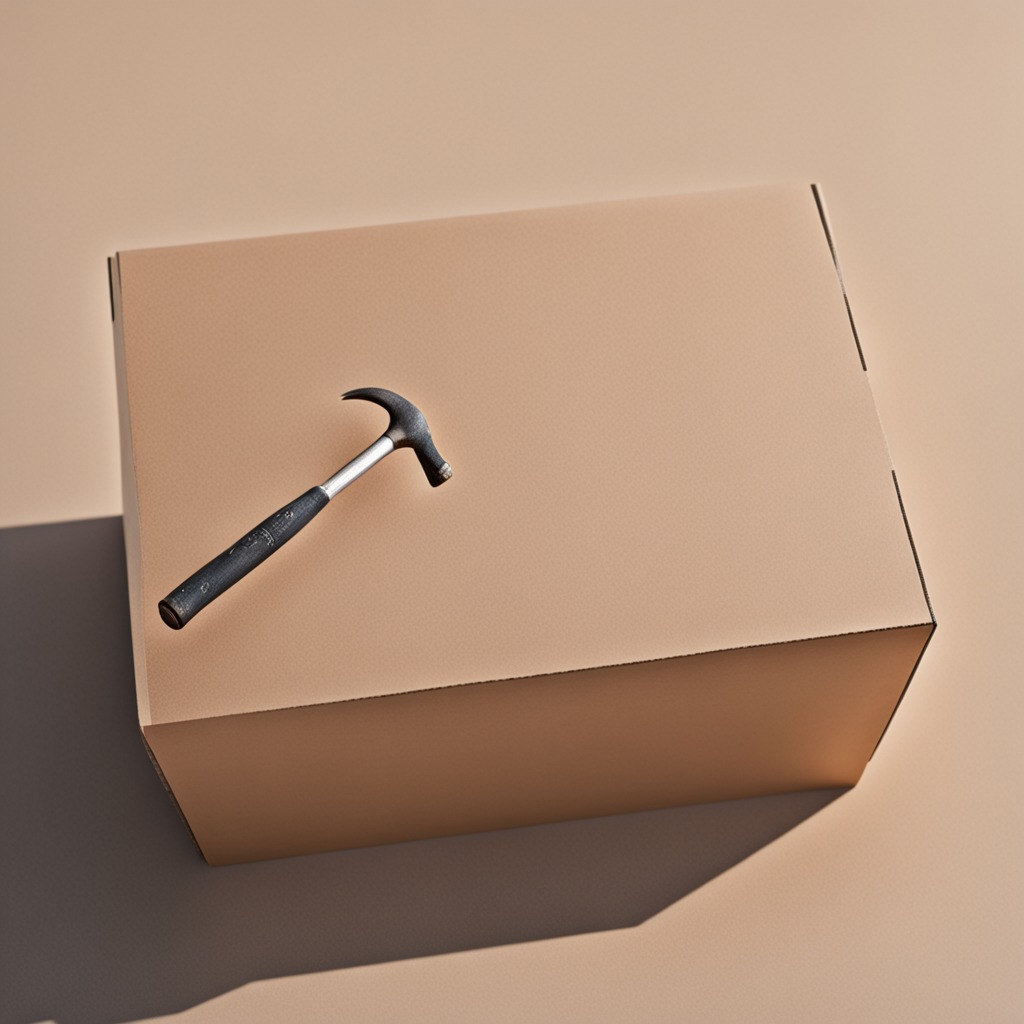
A hammer lying on the cardboard box surface in an outdoor workshop during daytime bright natural light soft shadows slightly creased but